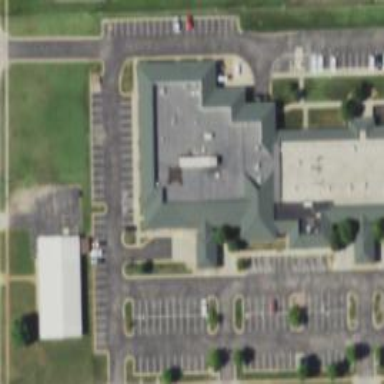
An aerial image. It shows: Healthcare facility identified as hospital.